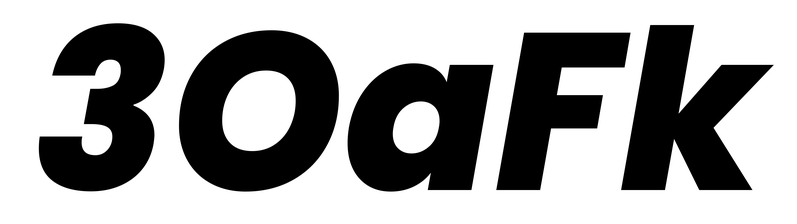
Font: Poppins-ExtraBoldItalic